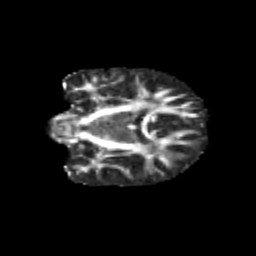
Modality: FA
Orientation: coronal
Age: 10
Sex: female
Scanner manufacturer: siemens
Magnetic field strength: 3 T
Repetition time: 3.8 s
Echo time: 0.07 s